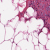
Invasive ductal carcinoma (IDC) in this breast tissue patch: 0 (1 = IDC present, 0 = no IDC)